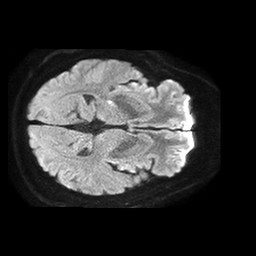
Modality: TRACE
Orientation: axial
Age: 59
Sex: male
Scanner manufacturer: philips
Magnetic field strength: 1.5 T
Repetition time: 4.6 s
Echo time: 0.08631 s